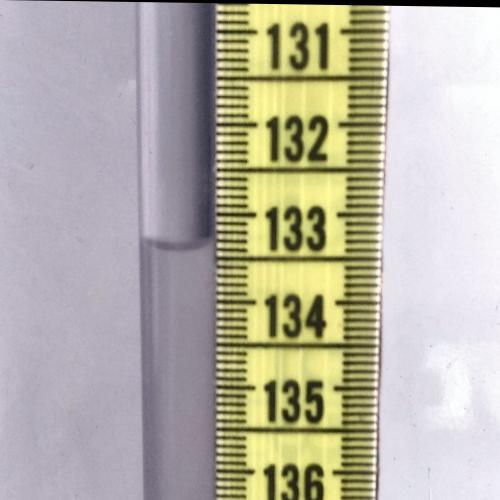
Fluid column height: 133.3 cm